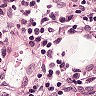
Metastatic tissue present: no